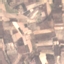
Label: PermanentCrop